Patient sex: M
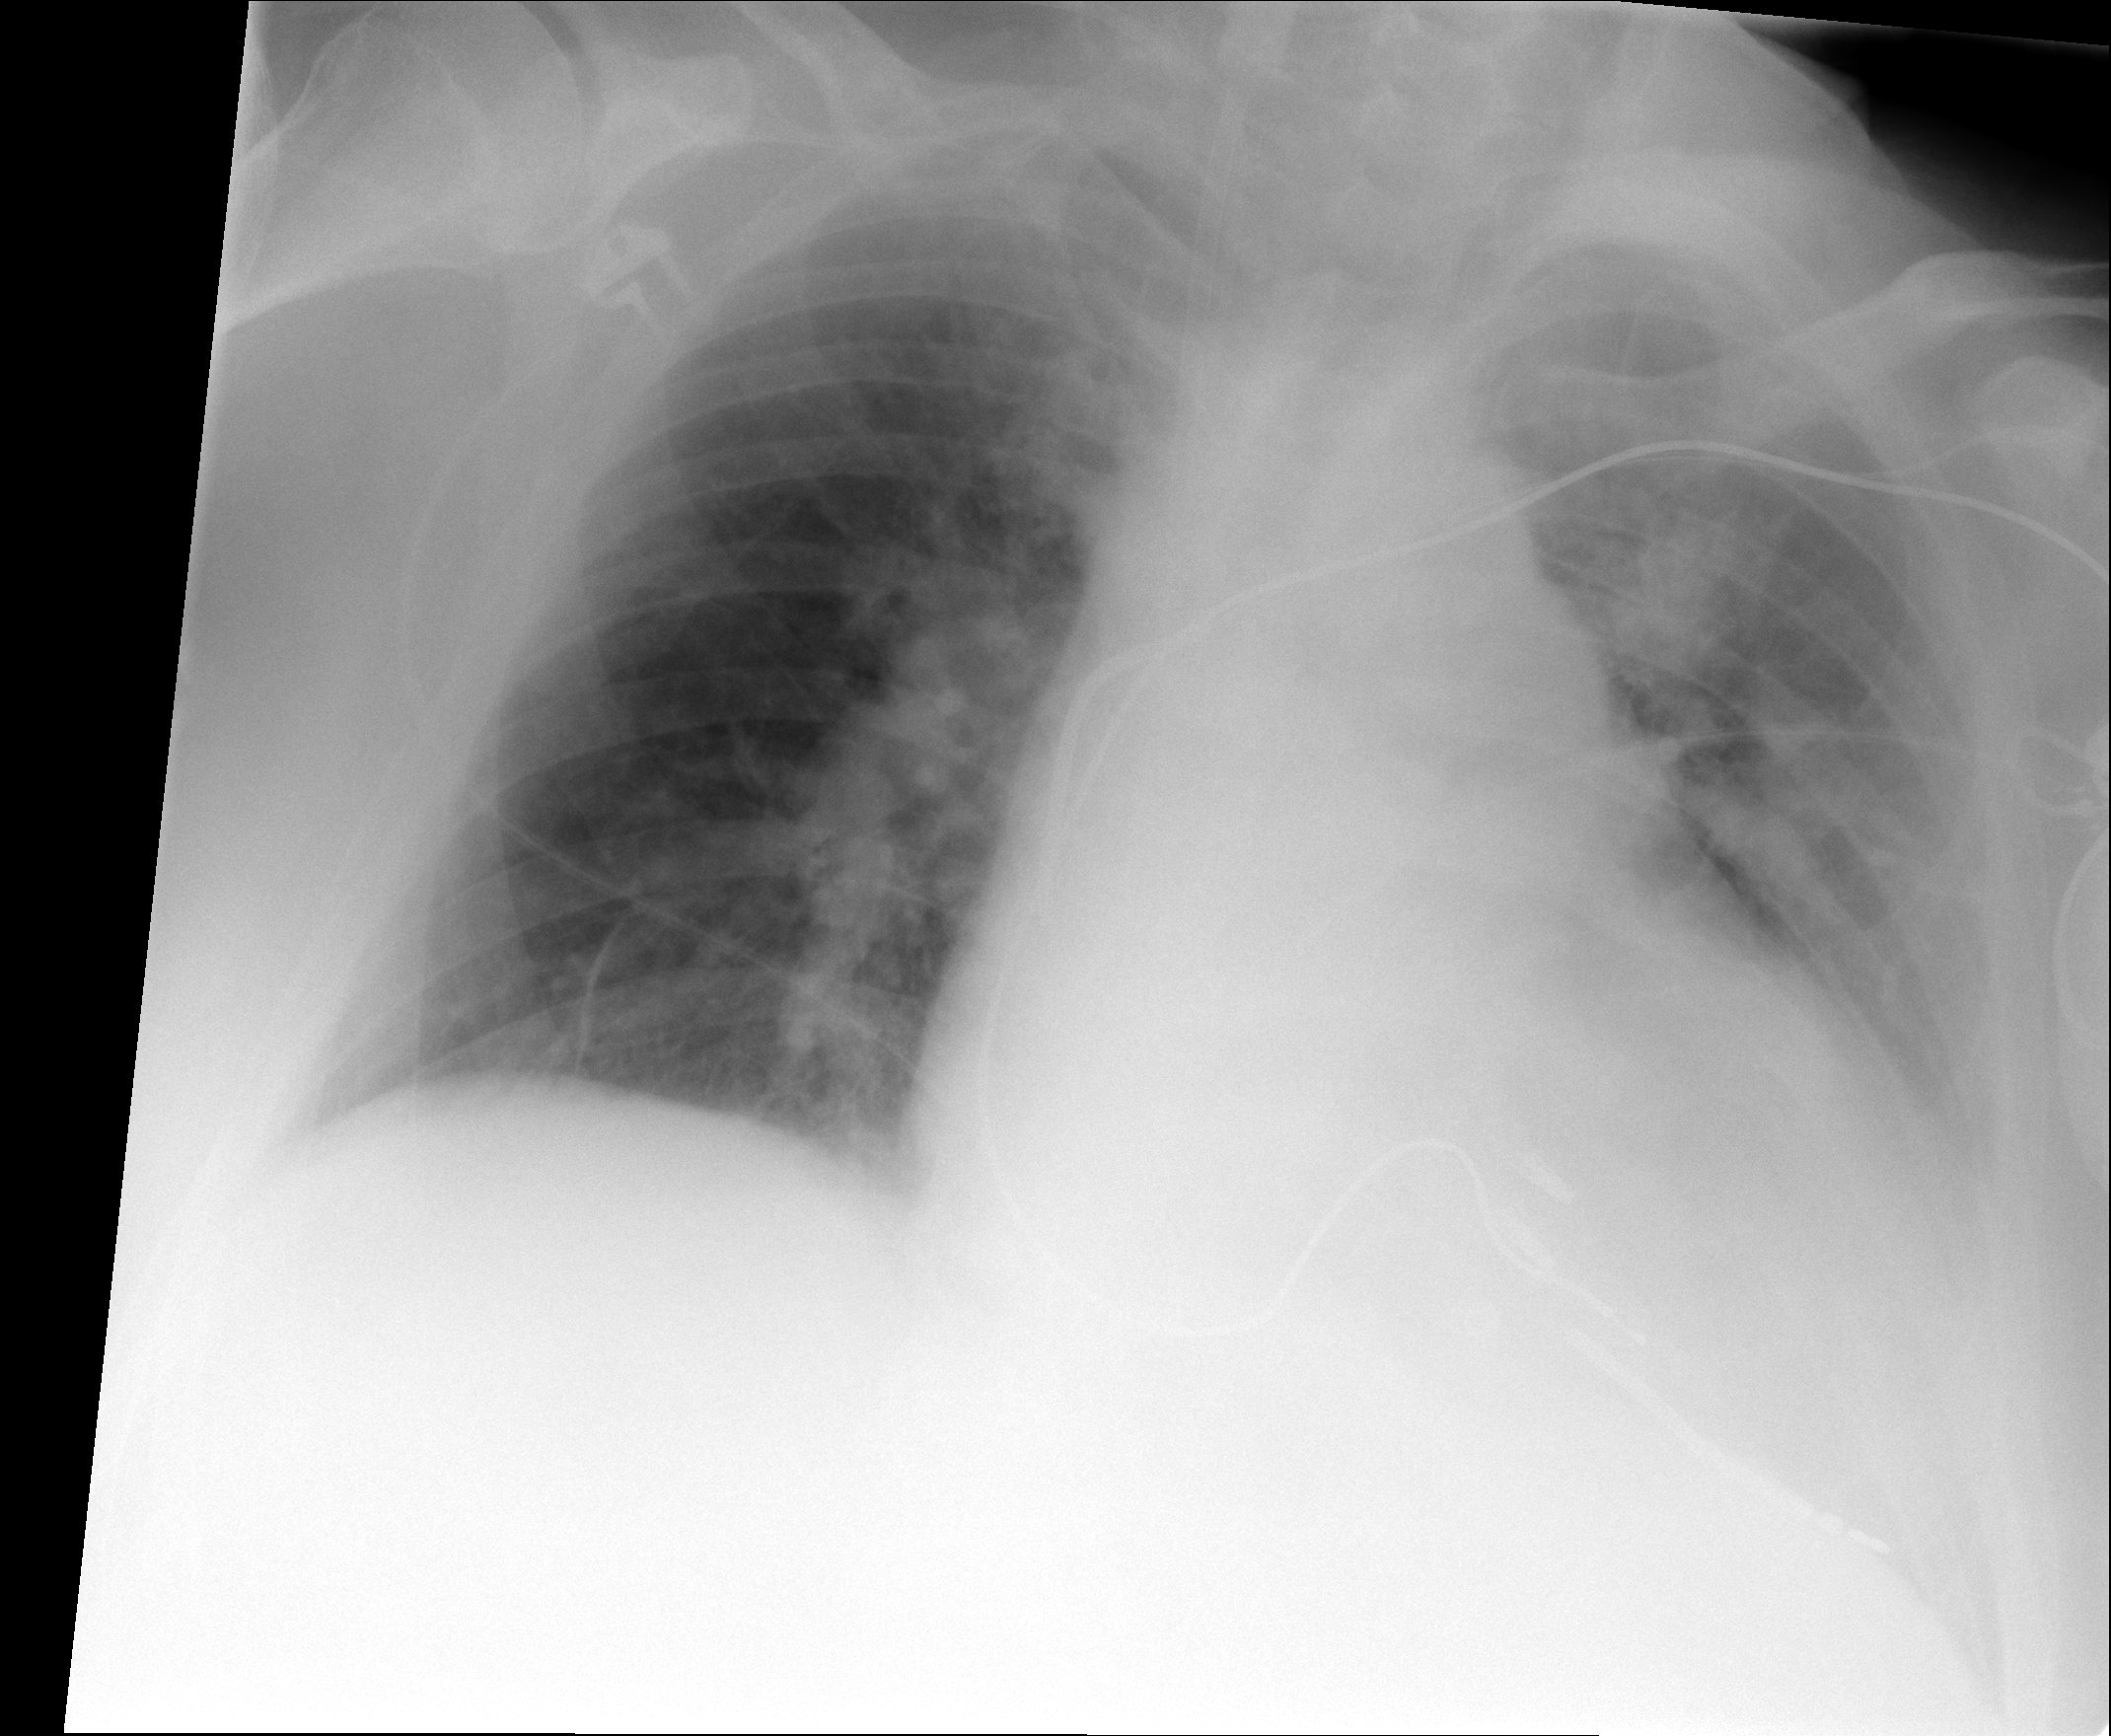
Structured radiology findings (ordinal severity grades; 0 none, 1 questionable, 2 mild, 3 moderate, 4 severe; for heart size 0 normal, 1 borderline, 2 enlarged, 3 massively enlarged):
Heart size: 3
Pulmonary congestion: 2
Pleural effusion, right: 0
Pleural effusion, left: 2
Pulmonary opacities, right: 2
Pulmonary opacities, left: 2
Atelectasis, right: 2
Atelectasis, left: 2